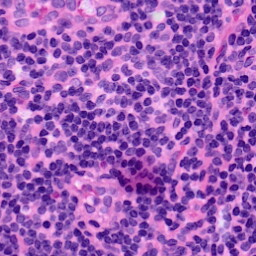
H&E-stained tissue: LymphNode